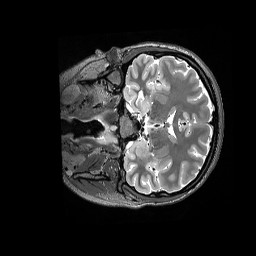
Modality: T2w
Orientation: coronal
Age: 22
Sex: female
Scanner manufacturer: siemens
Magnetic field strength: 3 T
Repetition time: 3.2 s
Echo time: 0.562 s